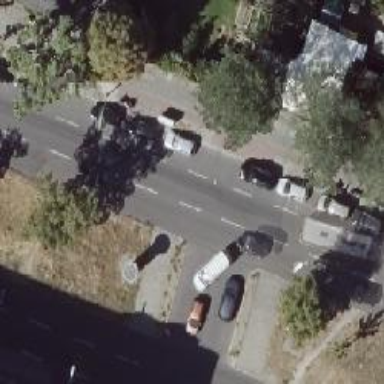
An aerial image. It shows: Residential road with asphalt surface. There are separate sidewalks on both sides. The parking lanes on both sides are oriented in parallel direction.